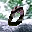
Label: 0